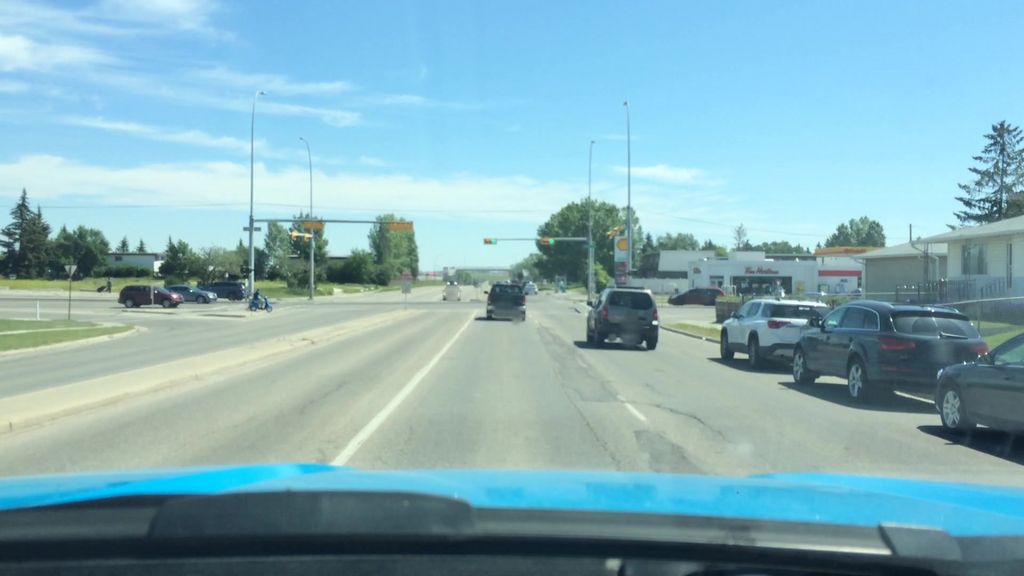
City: calgary